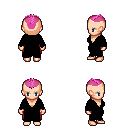
a pixel art fantasy rpg character, female body template, human, light skin, black robe, red pants, pink short mohawk hairstyle, four views (front, back, left, right), 2x2 character sprite sheet, small pixel art, hard edges, no anti-aliasing